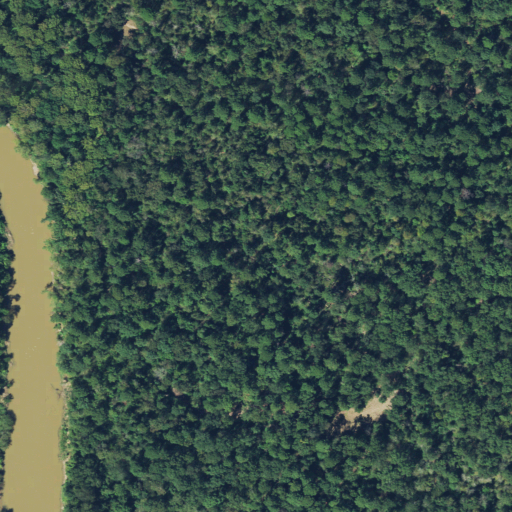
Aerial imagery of cliff(s) in Texas named Shoemaker Bluff containing woody wetlands, mixed forest, evergreen forest, and open water